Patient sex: M
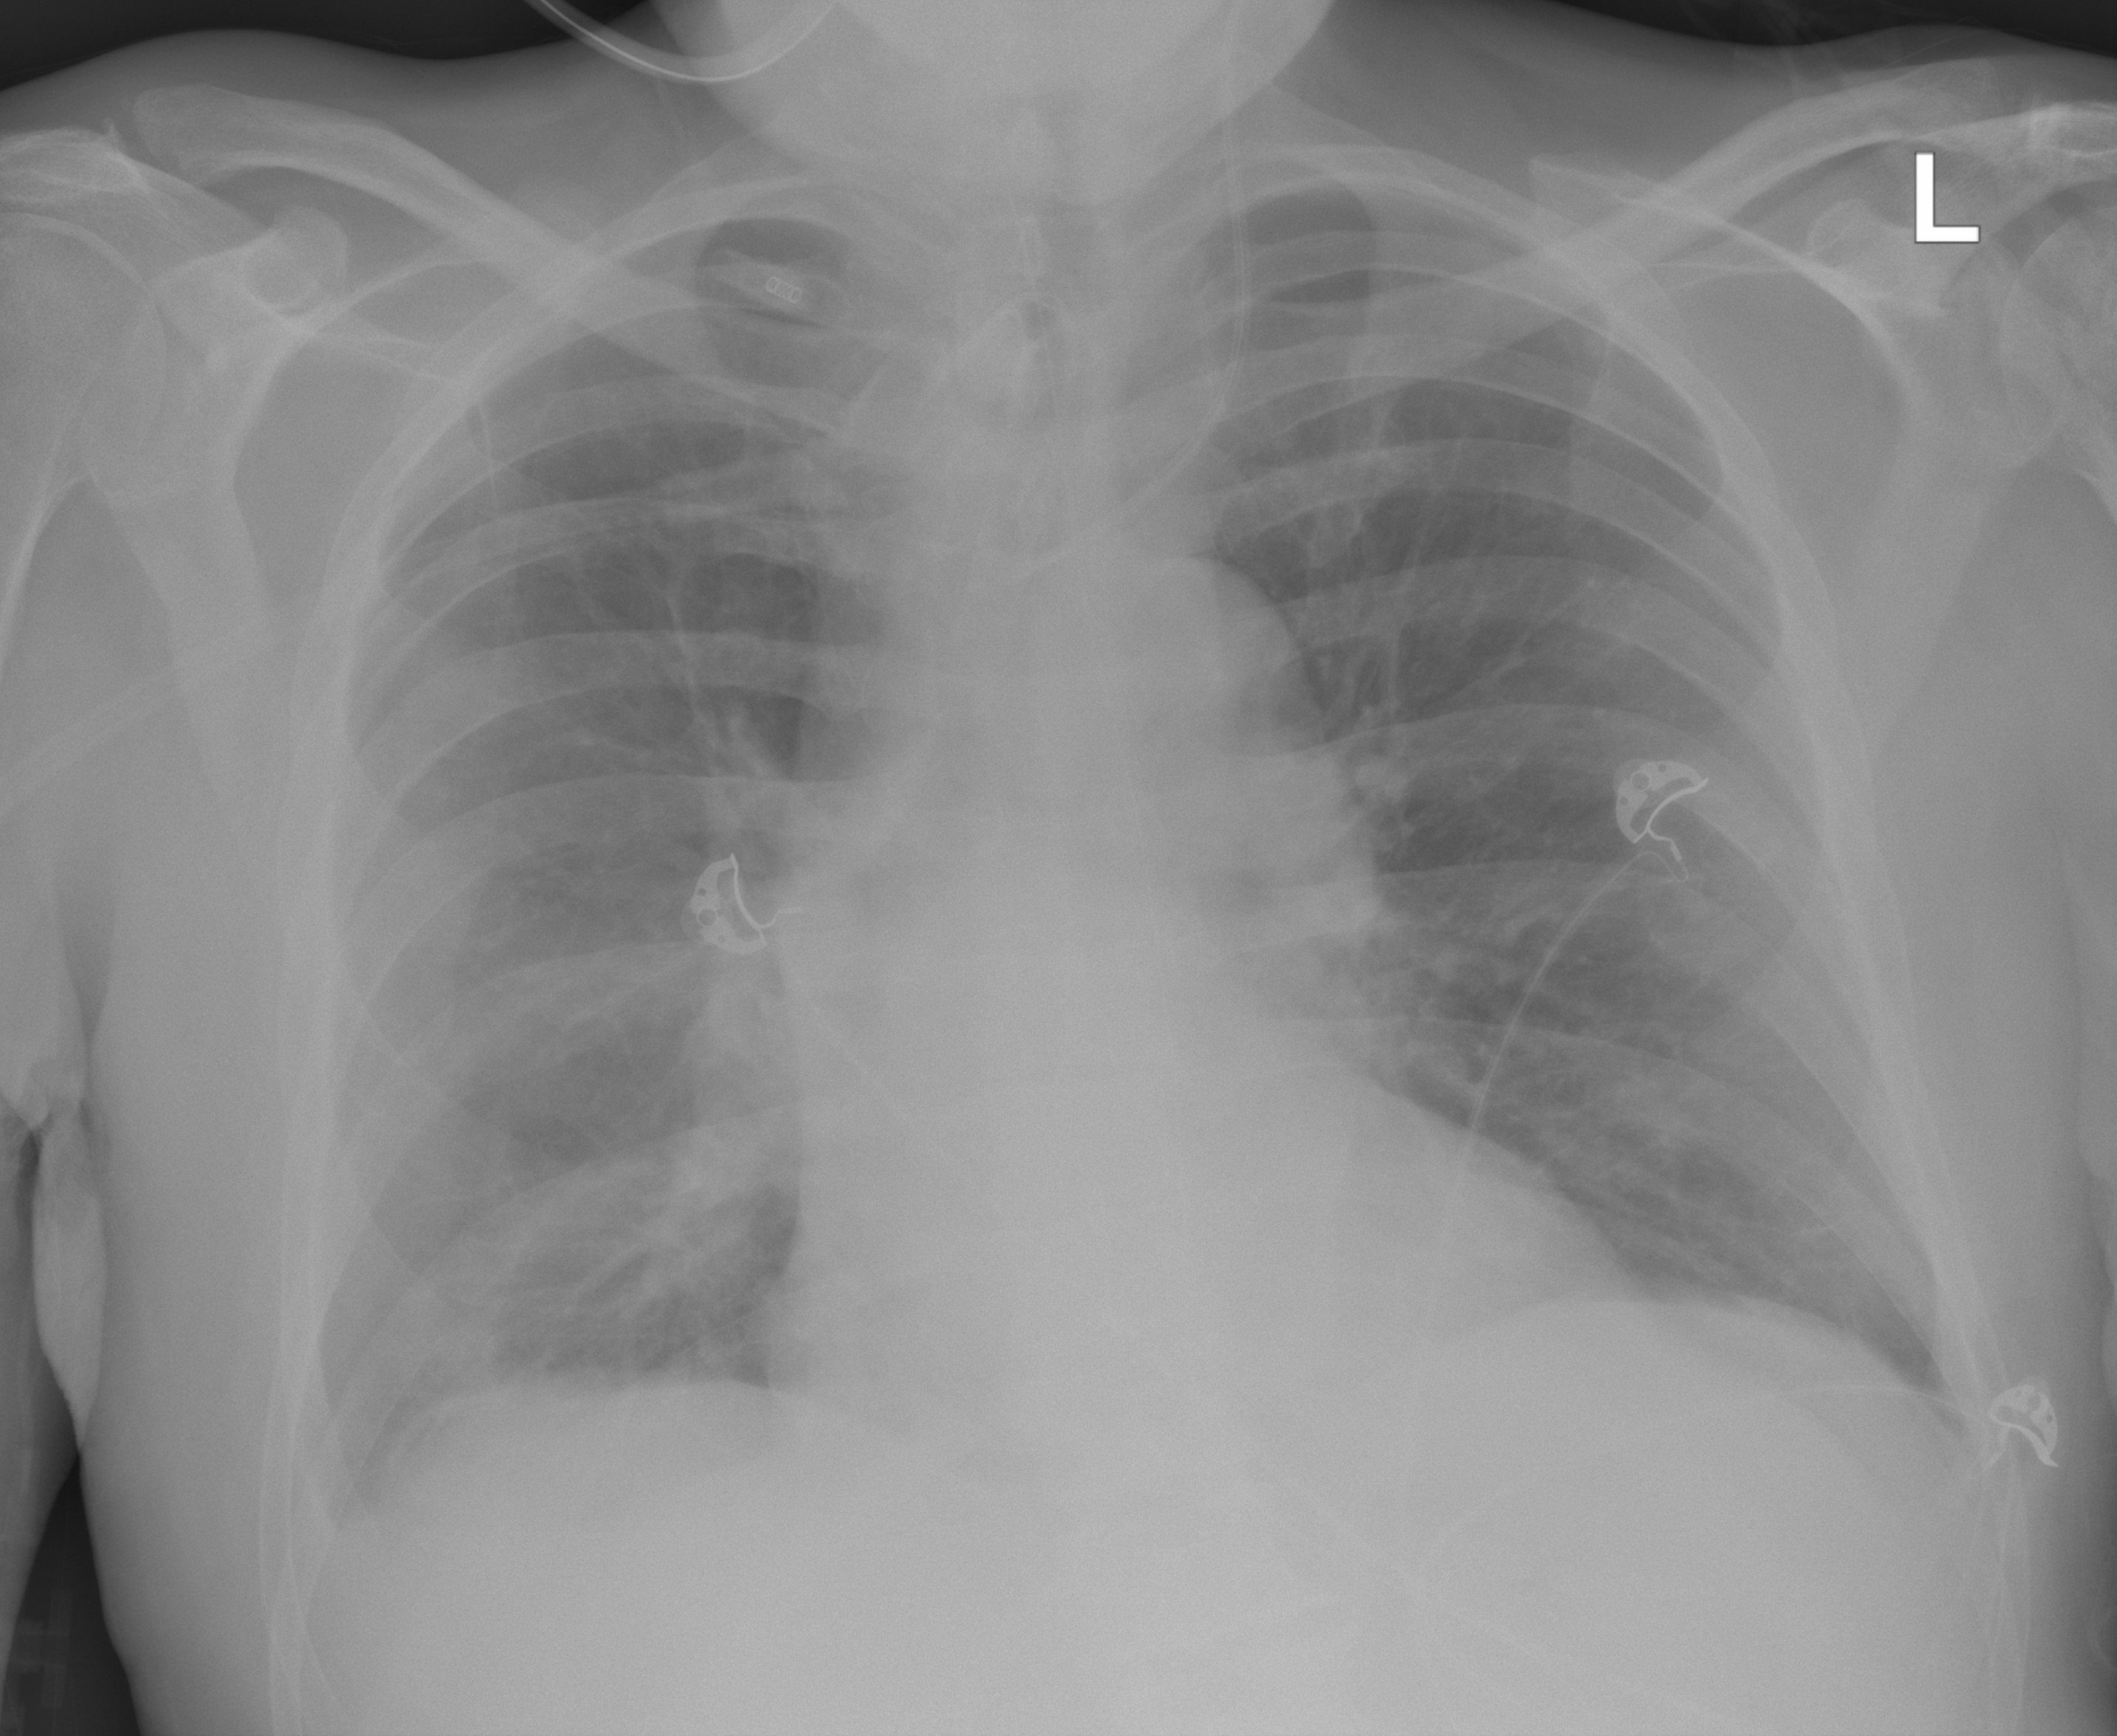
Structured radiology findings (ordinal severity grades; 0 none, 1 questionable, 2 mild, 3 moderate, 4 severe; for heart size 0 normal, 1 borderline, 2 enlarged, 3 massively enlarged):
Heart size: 0
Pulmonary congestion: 0
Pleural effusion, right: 2
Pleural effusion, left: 0
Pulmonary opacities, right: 0
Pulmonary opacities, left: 0
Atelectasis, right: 2
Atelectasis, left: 0